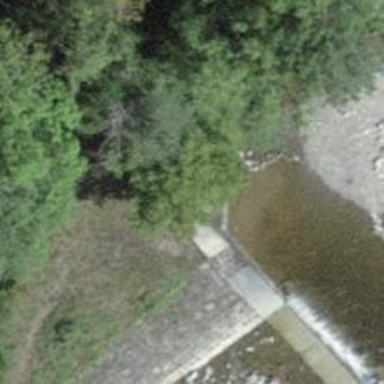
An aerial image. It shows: Weir in waterway.